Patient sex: F
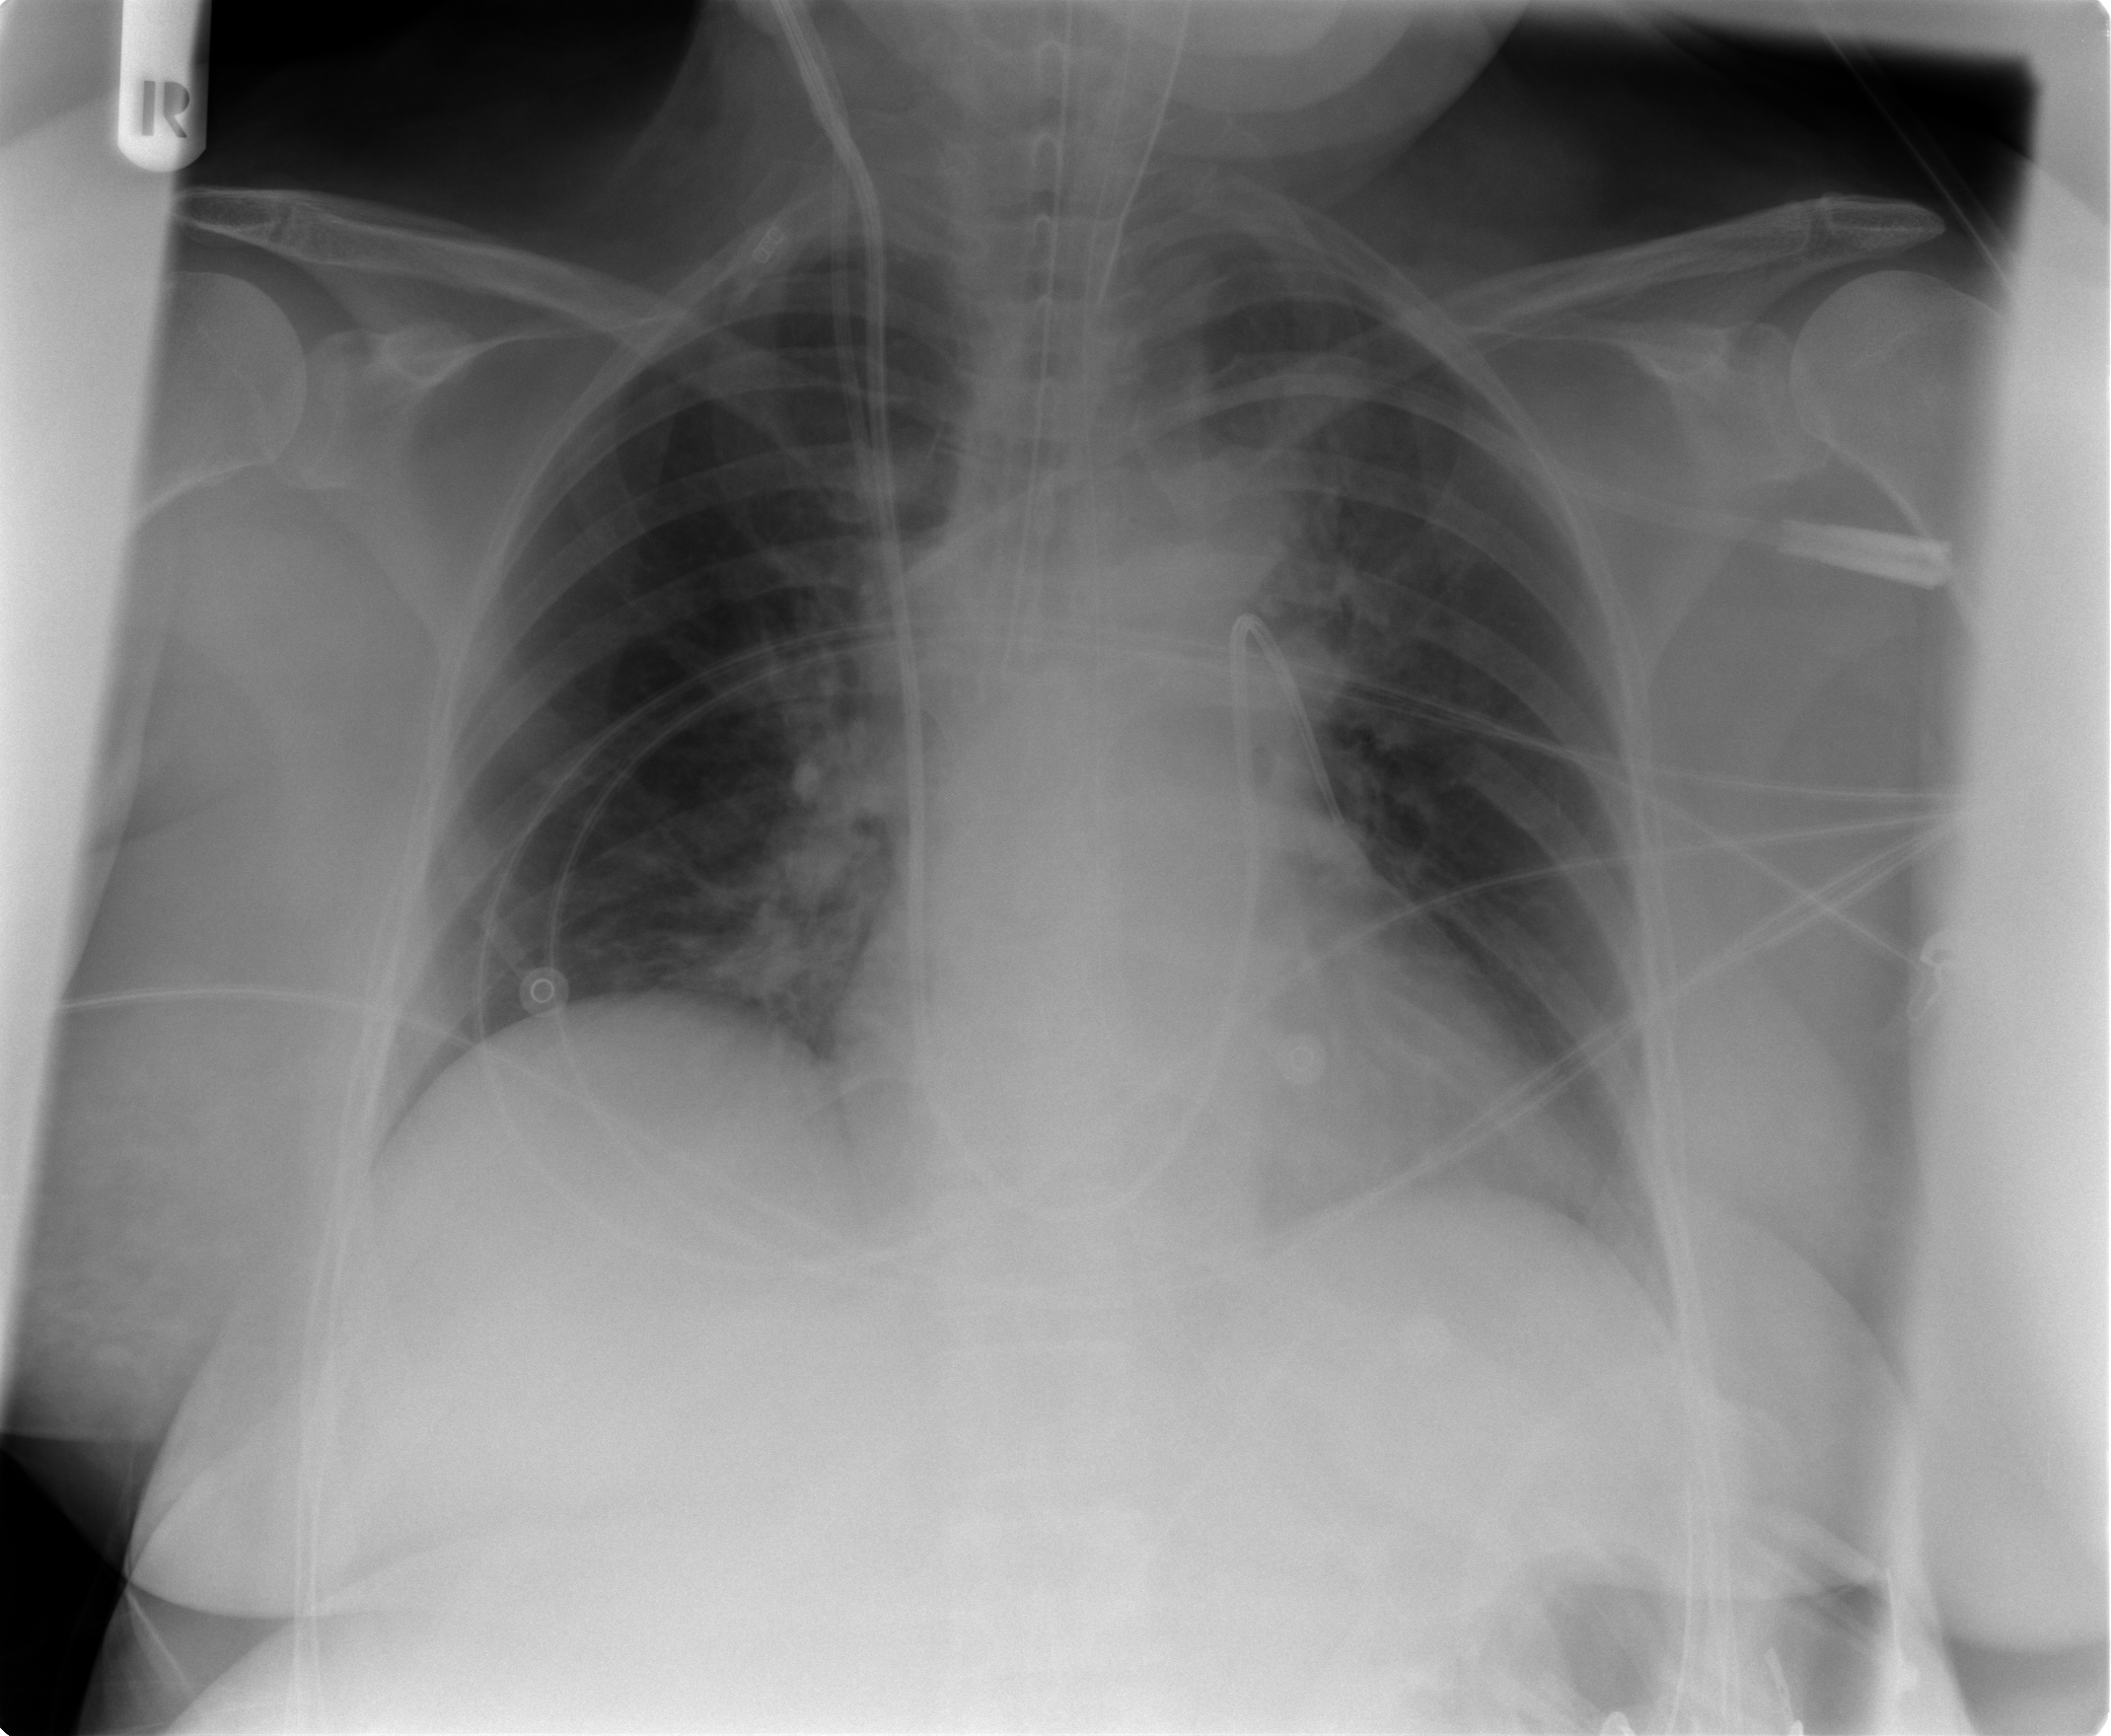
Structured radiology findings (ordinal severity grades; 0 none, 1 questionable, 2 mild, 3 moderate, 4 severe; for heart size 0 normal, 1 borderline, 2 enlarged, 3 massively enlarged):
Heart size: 2
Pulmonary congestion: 2
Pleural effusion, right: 0
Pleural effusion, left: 0
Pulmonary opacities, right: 0
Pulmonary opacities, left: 0
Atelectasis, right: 2
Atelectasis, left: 2